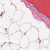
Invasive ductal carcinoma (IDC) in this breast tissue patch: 0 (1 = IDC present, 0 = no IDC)